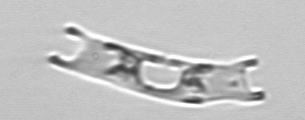
Label: Eucampia